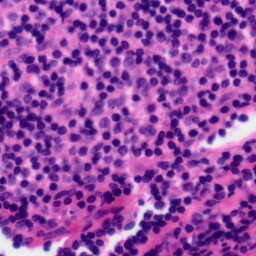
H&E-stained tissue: Tonsil